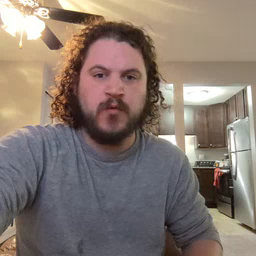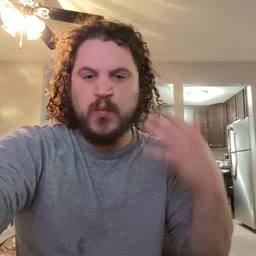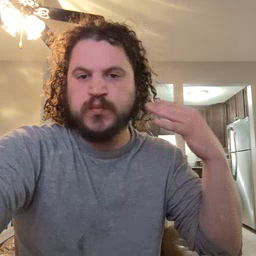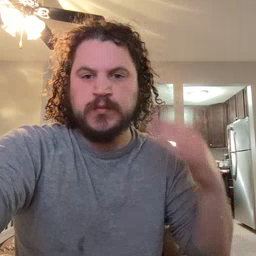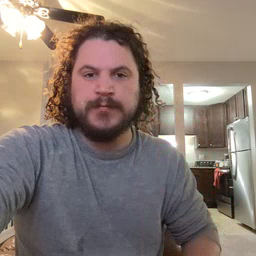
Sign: noisy